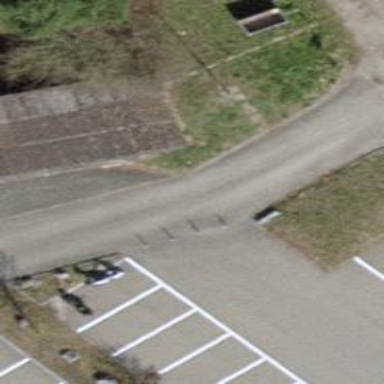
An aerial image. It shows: Bollard.